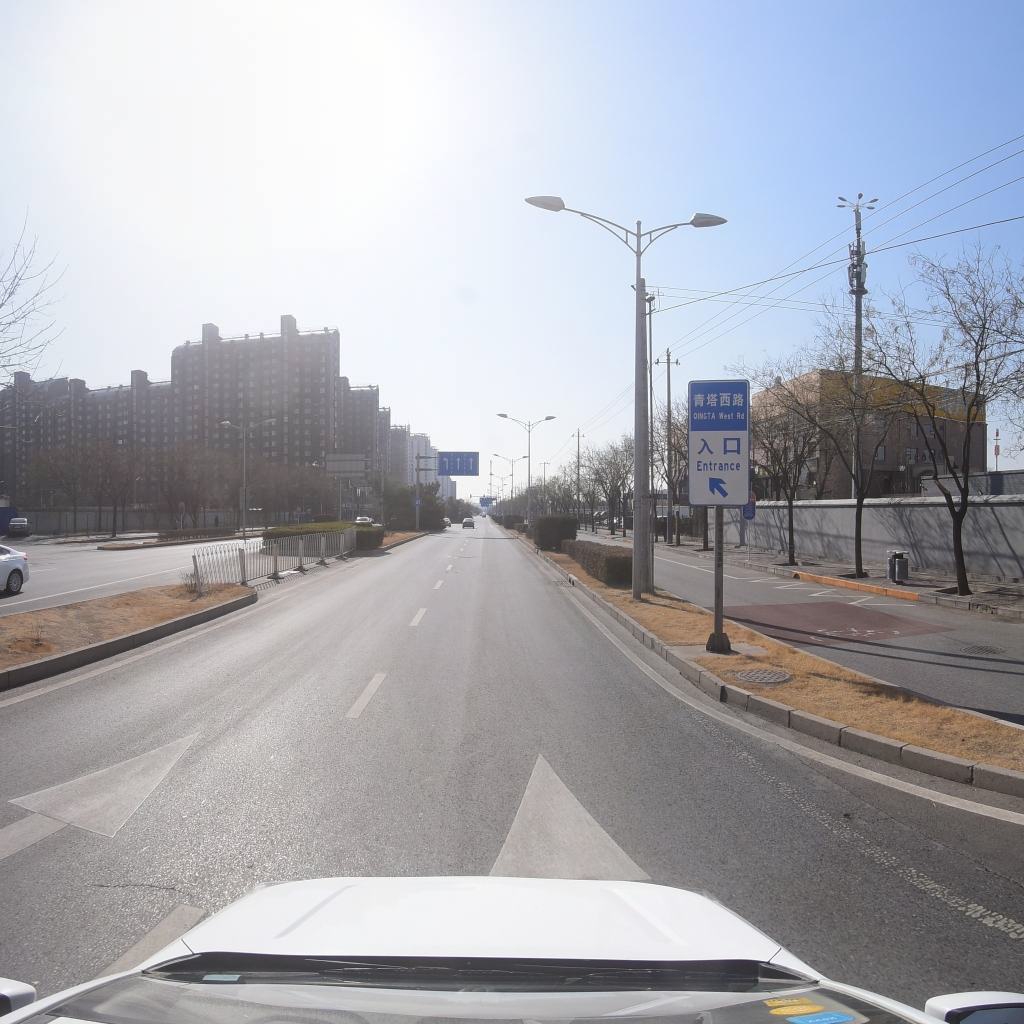
Region: Fengtai
Road damage annotations: transverse crack, longitudinal crack, manhole cover, manhole cover